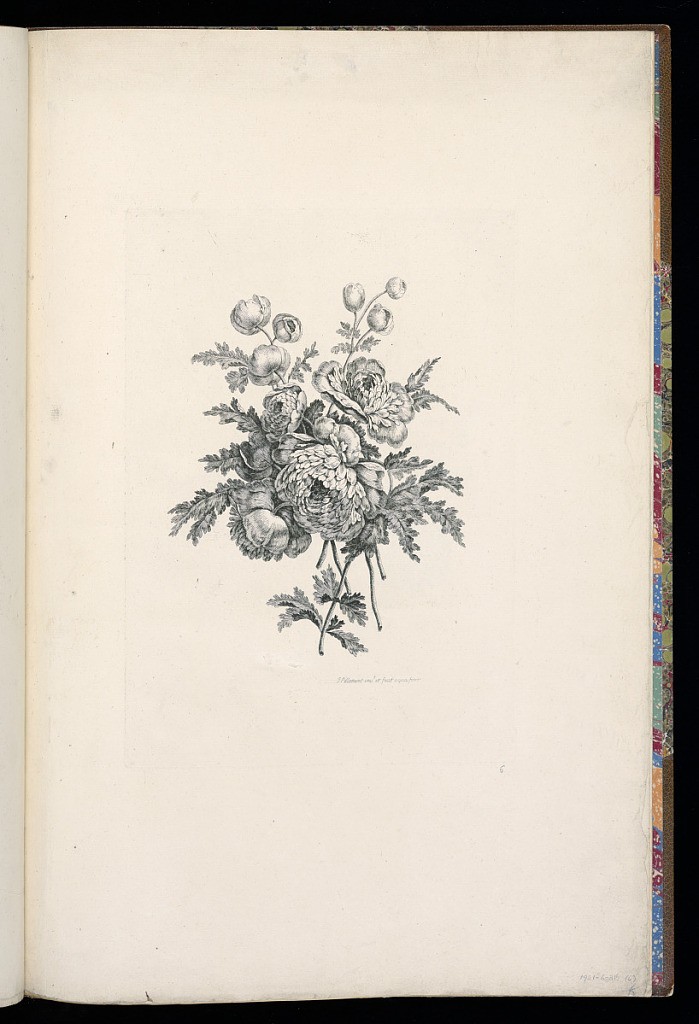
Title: A Bouquet of Flowers
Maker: Jean-Baptiste Pillement, French, 1728–1808
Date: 1760
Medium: Etching on laid paper
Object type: Bound print
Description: Sixth plate from a series of designs for bouquets of flowers. In the center a bouquet of flowers, four large flowers, with smaller ones, on their stems with leaves and foliage. The plate is signed.